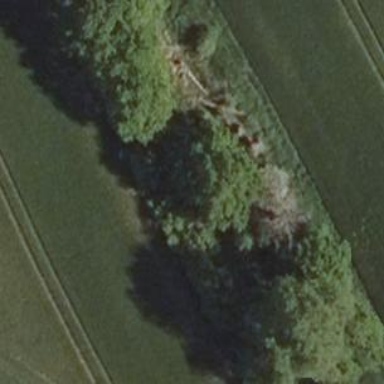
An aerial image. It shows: Row of trees in natural setting.